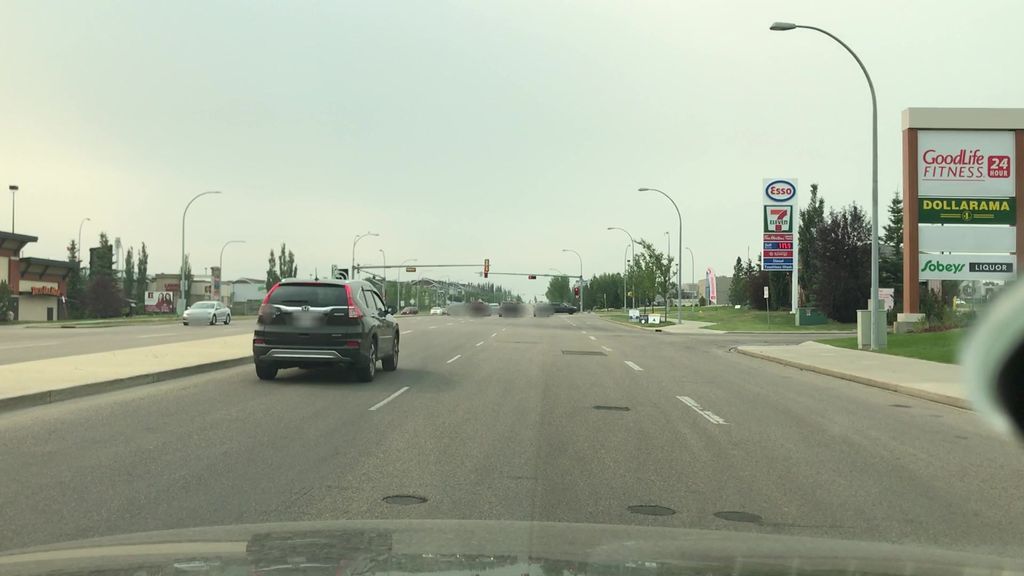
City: edmonton